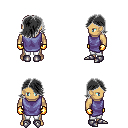
a pixel art fantasy rpg character, male body template, human, tanned skin, chain tabard jacket, white pants, gray swoop hairstyle, gold gloves, metal boots, four views (front, back, left, right), 2x2 character sprite sheet, small pixel art, hard edges, no anti-aliasing